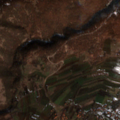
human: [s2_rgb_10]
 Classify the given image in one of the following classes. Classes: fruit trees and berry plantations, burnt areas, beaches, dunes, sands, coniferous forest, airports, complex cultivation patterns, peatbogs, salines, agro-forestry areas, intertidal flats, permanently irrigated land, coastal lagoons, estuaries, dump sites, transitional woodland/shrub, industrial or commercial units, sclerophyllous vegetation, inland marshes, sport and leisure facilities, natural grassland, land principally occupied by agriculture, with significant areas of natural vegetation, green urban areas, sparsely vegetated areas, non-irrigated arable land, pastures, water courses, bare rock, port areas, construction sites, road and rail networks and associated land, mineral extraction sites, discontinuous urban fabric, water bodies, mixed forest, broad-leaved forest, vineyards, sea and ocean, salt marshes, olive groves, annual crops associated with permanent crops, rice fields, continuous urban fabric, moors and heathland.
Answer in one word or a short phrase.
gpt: non-irrigated arable land, land principally occupied by agriculture, with significant areas of natural vegetation, broad-leaved forest, natural grassland, transitional woodland/shrub